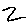
Label: zigzag